Interaction volume radius: 10 \u00c5
Interaction volume height: 30 \u00c5
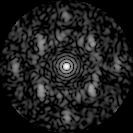
Disorder parameter: 0.5957